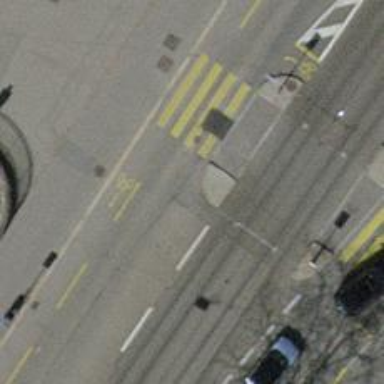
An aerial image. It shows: Kerb serving as barrier.